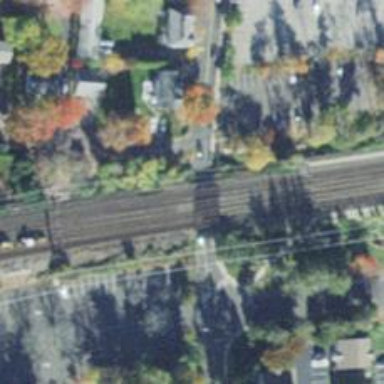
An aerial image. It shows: Bridge over railway with electrified contact lines.